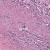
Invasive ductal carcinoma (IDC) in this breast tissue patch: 1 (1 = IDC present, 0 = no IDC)